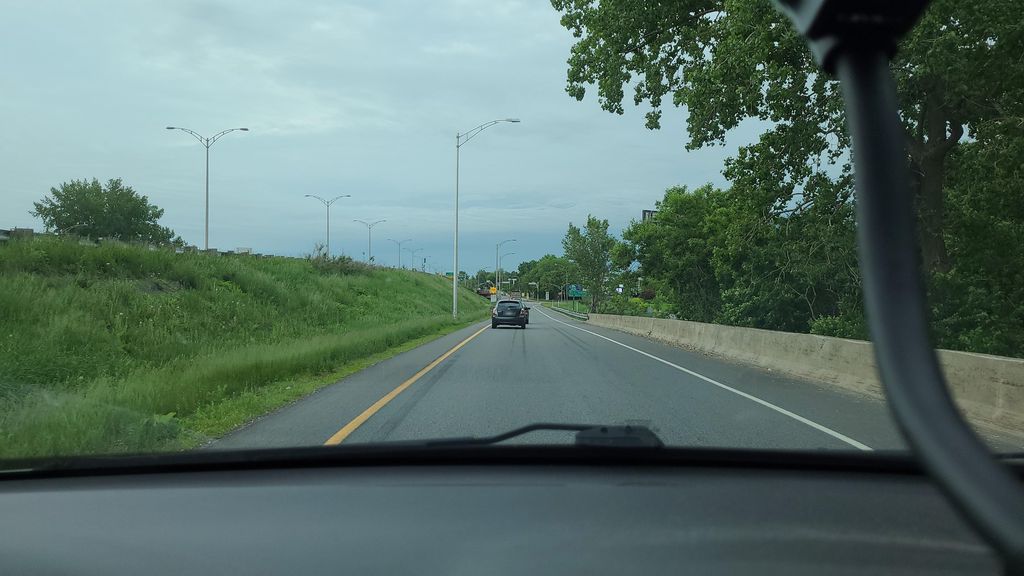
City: montreal